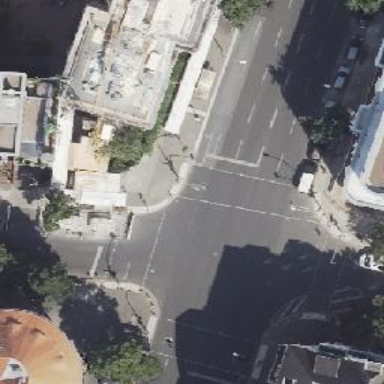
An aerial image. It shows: Road with traffic signals.